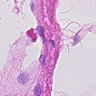
Metastatic tissue present: no